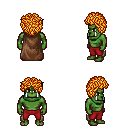
a pixel art fantasy rpg character, male body template, orc, green skin, brown cape, red pants, light blonde curly afro hairstyle, four views (front, back, left, right), 2x2 character sprite sheet, small pixel art, hard edges, no anti-aliasing